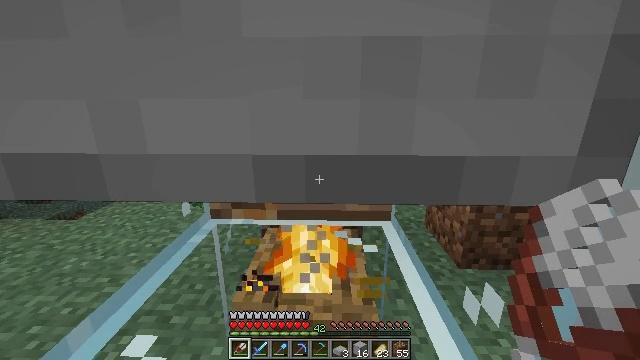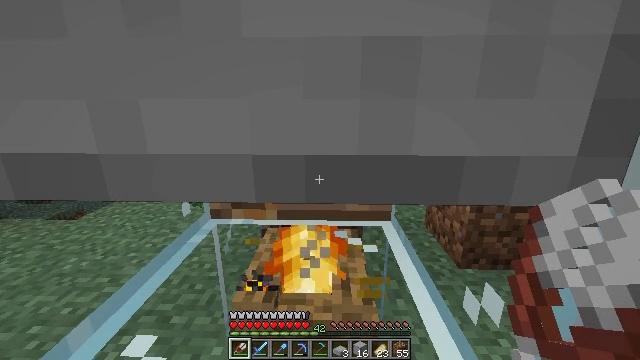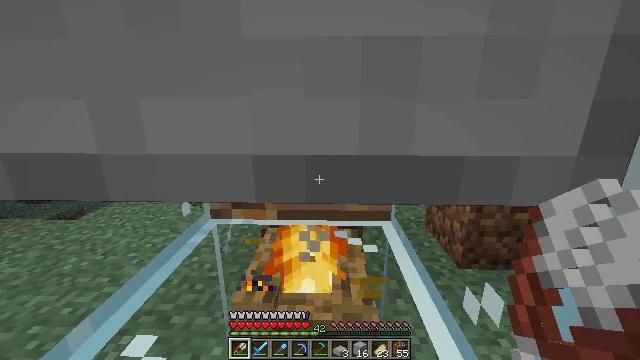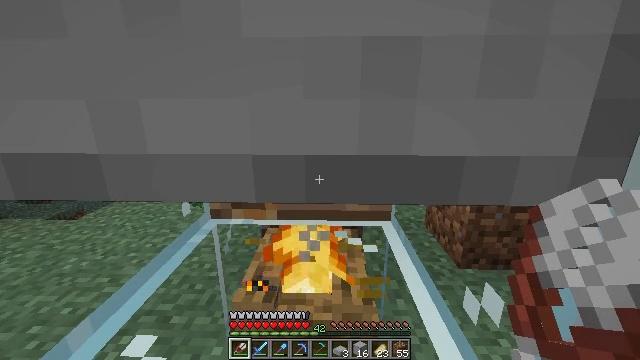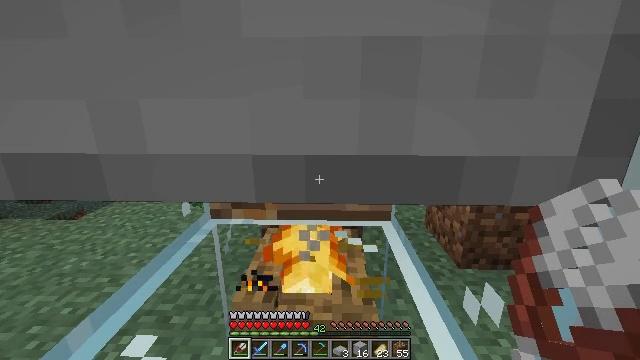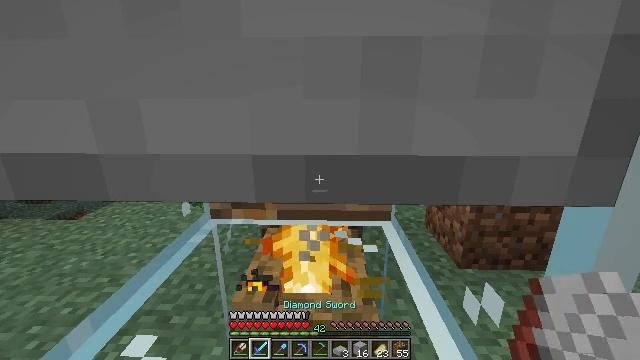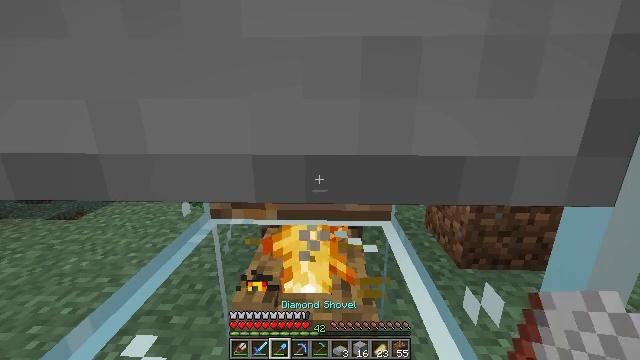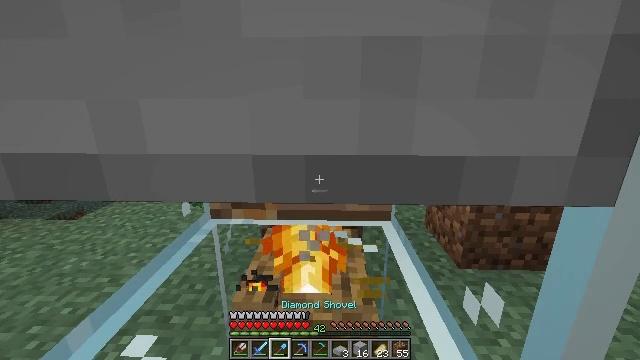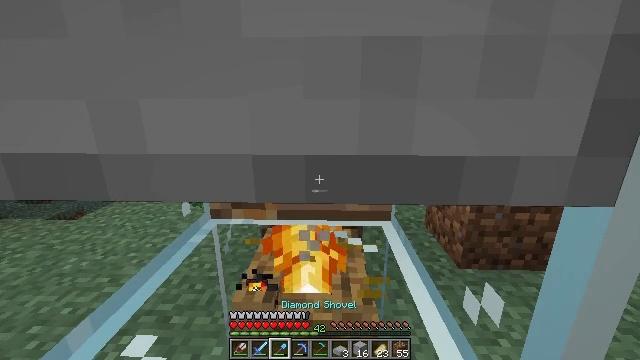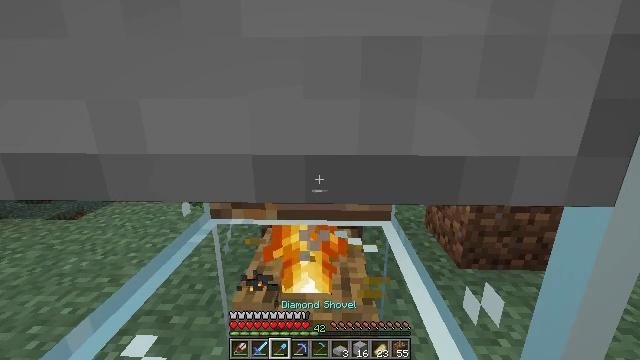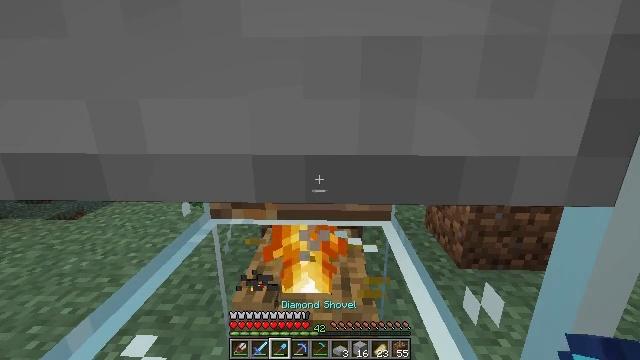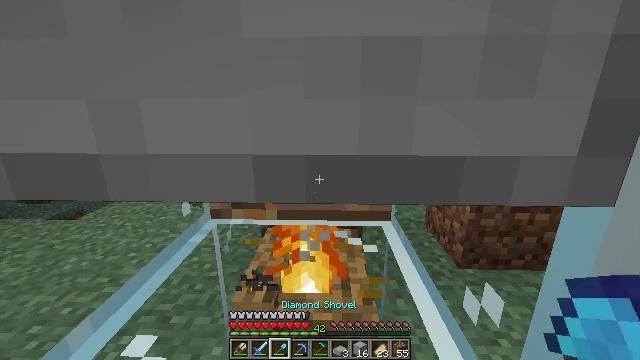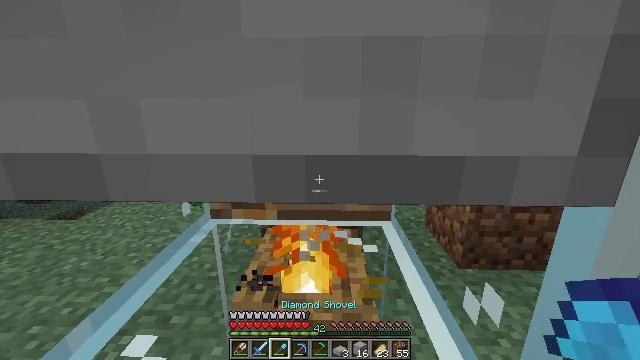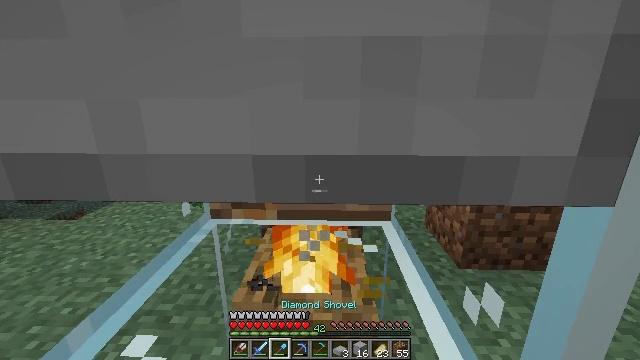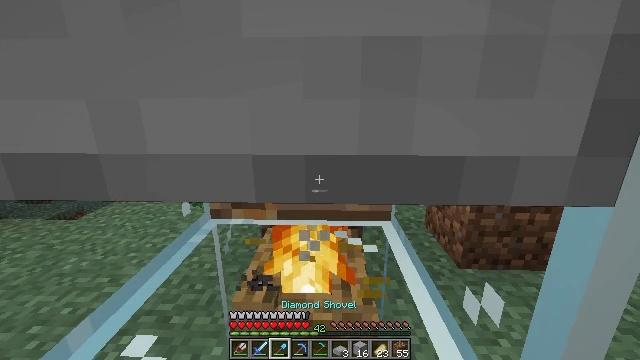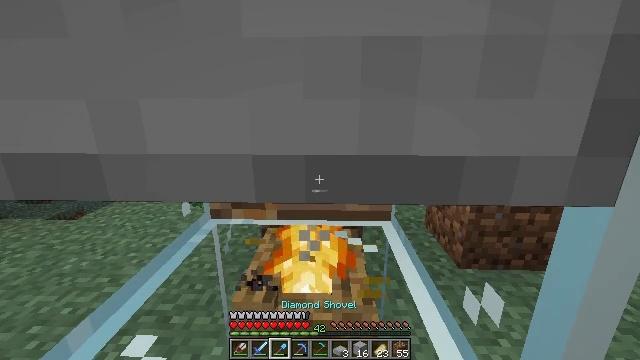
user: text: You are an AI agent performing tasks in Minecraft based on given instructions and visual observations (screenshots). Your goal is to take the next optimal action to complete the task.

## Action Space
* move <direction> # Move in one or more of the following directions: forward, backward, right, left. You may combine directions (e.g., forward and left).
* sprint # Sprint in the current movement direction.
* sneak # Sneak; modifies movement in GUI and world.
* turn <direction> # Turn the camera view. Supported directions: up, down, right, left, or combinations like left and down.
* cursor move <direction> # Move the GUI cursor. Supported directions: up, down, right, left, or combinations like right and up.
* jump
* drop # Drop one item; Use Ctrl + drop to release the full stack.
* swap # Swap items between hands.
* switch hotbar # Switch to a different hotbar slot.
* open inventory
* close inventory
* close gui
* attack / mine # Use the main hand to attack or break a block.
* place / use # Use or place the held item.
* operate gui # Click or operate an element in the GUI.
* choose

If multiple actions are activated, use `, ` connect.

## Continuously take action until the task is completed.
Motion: motion action
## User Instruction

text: Collect the bee nest for honey.
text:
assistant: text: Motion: no_op
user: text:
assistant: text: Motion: no_op
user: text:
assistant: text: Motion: no_op
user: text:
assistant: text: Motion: no_op
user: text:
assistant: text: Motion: no_op
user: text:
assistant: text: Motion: no_op
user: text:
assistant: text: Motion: no_op
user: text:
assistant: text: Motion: no_op
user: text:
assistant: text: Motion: no_op
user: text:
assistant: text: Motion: no_op
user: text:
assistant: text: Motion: no_op
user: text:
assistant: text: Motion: no_op
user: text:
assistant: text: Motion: no_op
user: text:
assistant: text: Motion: no_op
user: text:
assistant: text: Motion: no_op
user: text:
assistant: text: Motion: no_op
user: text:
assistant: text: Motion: no_op
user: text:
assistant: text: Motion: no_op
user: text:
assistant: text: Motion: close inventory
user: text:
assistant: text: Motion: close inventory
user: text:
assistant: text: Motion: close inventory
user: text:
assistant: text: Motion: close inventory
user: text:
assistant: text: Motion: cursor move right, open gui
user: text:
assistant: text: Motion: cursor move right
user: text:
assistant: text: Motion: cursor move right and down
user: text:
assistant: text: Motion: cursor move right
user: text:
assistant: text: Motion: no_op
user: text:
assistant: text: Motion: no_op
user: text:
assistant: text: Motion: no_op
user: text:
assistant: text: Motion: cursor move left